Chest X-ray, PA view. Patient: 55 years old, sex M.
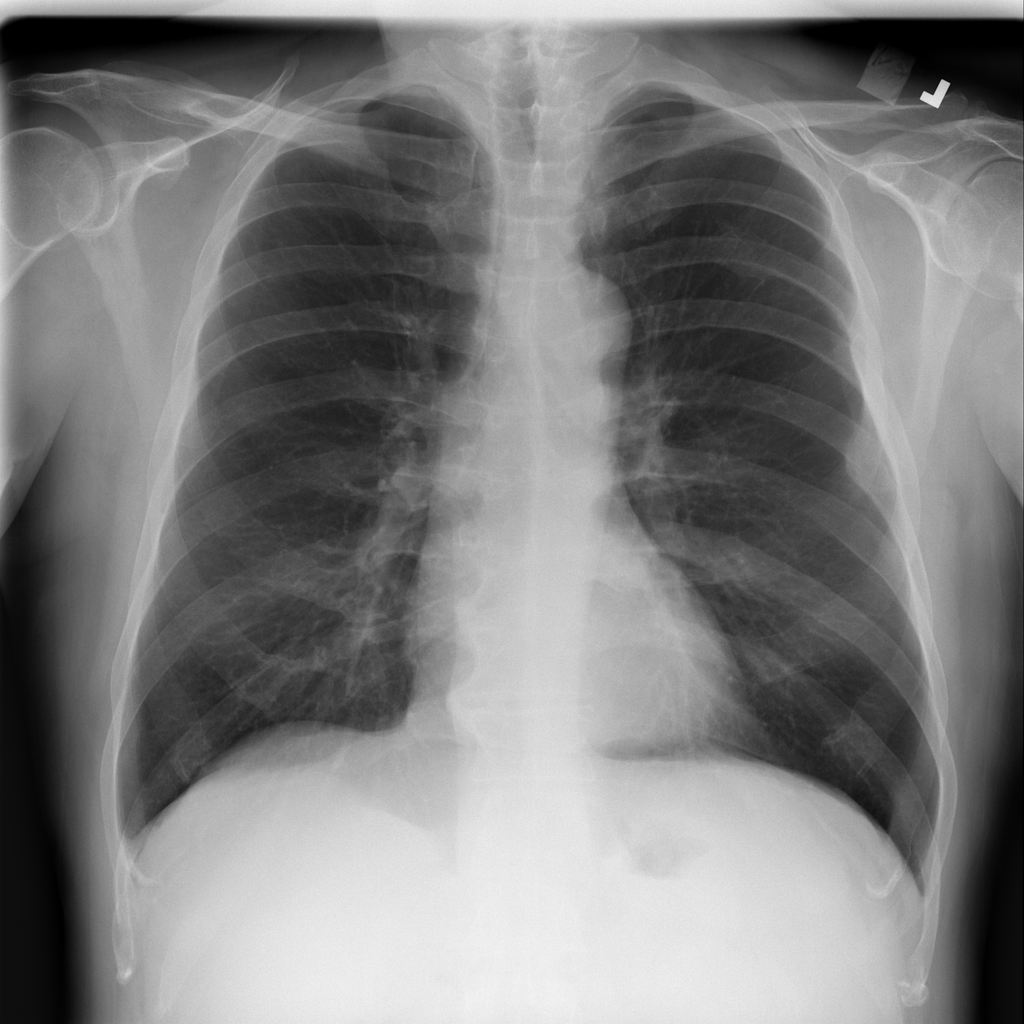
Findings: No Finding